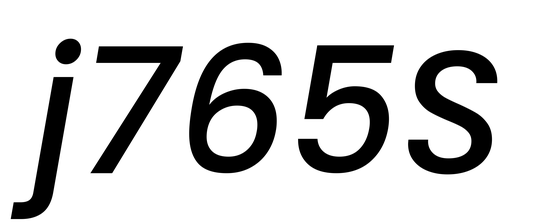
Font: Poppins-MediumItalic